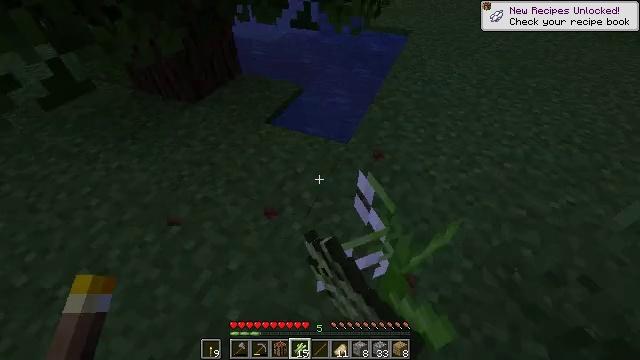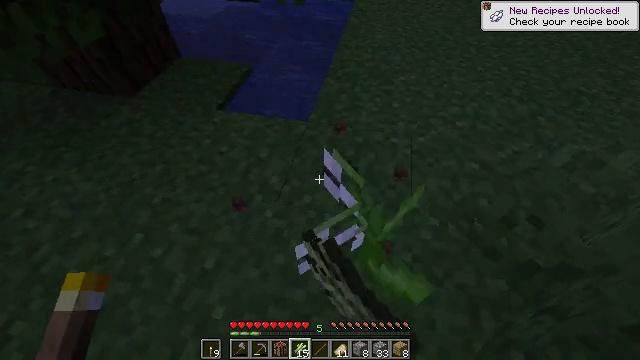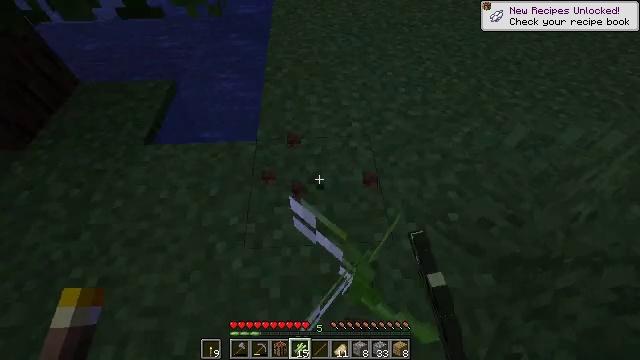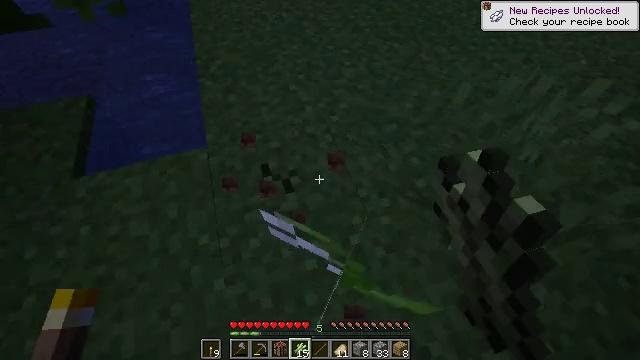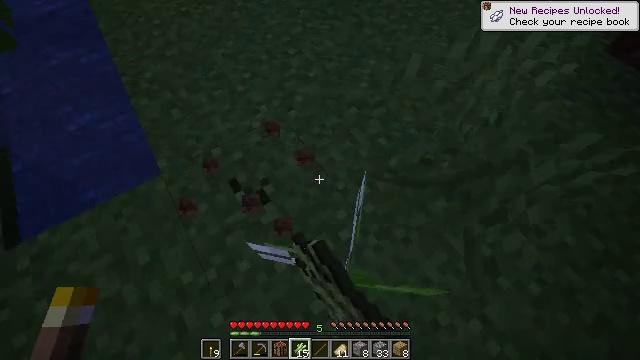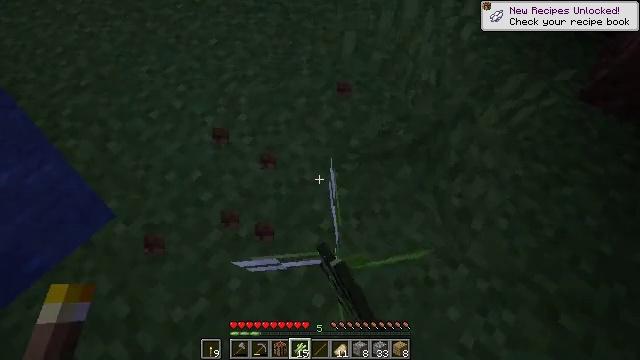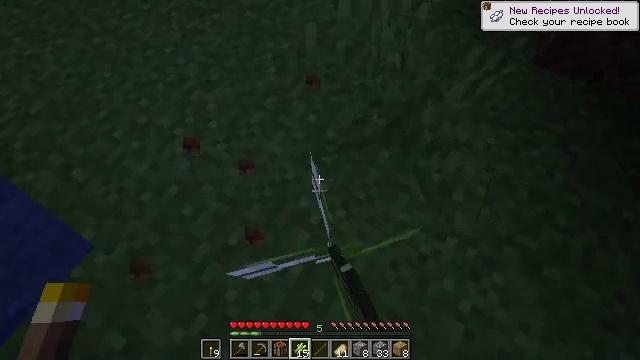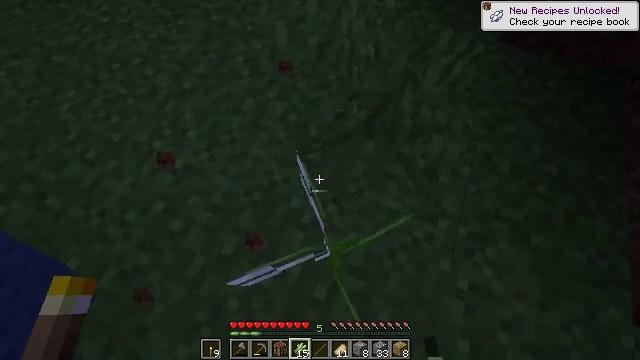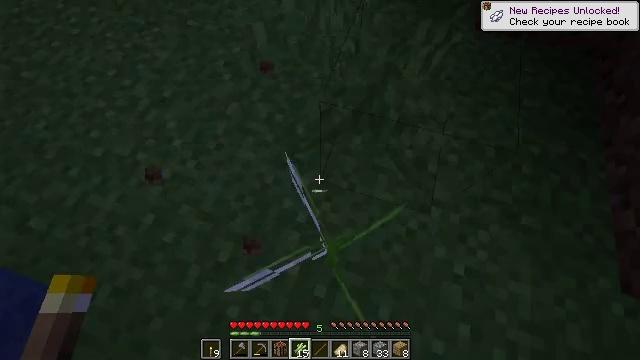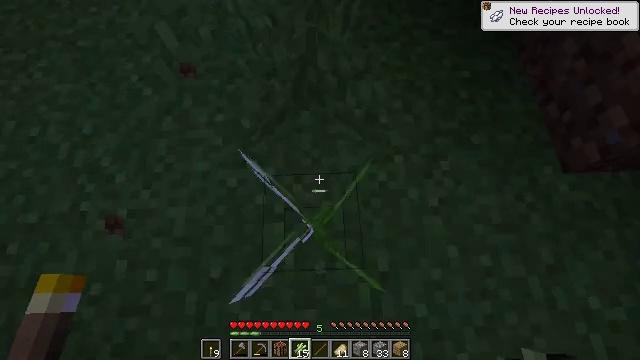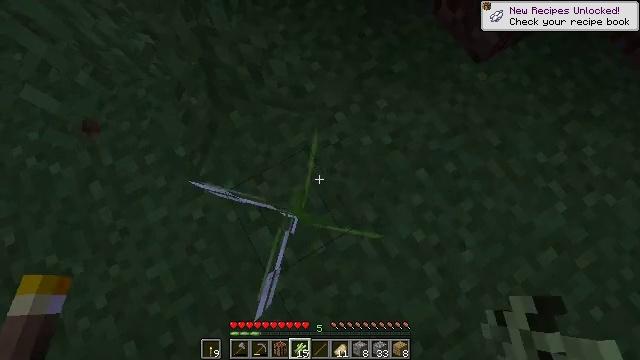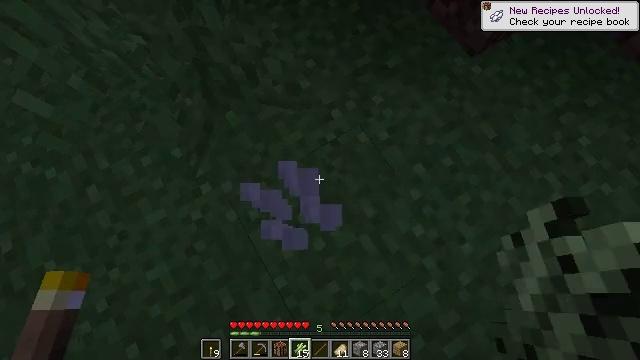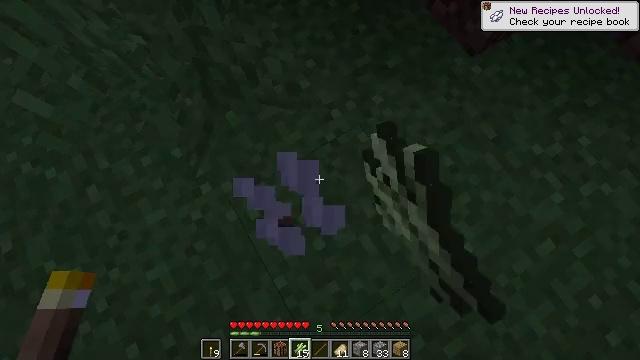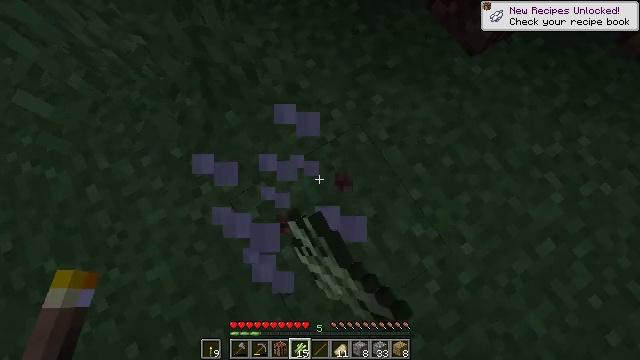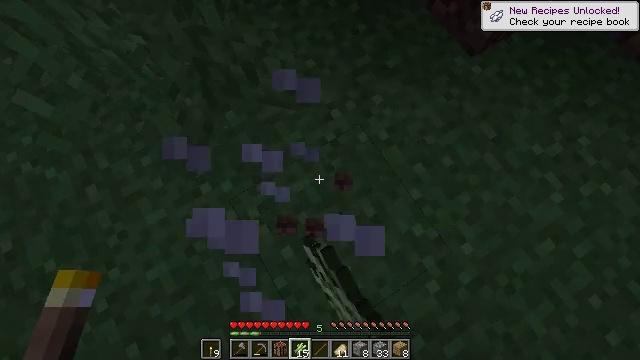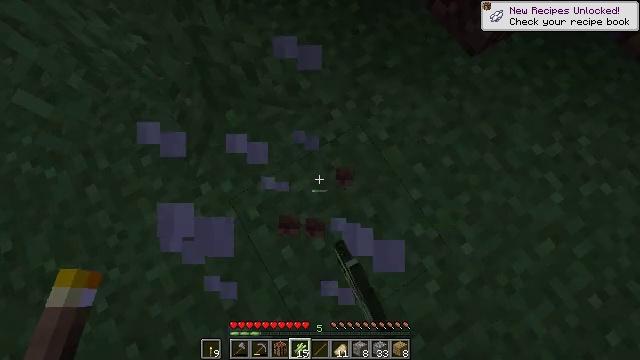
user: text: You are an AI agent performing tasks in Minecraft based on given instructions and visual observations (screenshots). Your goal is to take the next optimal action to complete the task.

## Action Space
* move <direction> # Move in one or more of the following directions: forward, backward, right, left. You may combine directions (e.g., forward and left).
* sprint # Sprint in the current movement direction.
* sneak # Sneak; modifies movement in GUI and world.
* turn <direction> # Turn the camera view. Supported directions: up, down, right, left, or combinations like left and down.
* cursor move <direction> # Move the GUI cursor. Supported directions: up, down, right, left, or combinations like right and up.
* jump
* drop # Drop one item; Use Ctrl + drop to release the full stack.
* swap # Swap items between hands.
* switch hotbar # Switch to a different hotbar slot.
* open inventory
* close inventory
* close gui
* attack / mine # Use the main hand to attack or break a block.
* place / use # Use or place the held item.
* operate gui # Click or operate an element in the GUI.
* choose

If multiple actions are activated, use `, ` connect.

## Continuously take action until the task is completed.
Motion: motion action
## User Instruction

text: Collect the lily of the valley from the ground.
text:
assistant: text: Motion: move forward, turn right and down, attack / mine
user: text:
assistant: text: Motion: move forward, turn right and down, attack / mine
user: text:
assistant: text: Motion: turn right and down, attack / mine
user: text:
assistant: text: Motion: turn right and down, attack / mine
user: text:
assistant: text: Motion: turn right and down, attack / mine
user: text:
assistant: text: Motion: turn right and down
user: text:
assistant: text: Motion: turn right
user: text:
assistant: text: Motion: turn right
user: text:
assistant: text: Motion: turn right and down
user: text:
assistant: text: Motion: turn right and down
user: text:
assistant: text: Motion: turn right, attack / mine
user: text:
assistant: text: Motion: attack / mine
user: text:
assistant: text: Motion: attack / mine
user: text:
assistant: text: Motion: attack / mine
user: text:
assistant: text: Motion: no_op
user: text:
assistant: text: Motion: no_op
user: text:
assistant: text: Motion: no_op
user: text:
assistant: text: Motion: no_op
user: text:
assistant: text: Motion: turn right and up
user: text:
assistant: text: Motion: turn right and up
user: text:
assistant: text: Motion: turn right and up
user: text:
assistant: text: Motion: turn right and up
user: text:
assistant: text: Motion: turn right and up
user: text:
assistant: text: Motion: turn right and up
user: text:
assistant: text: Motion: move forward, turn right and up
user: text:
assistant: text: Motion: move forward, turn right and up
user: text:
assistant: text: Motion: move forward
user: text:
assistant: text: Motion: move forward
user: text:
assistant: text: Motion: move forward
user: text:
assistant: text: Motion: move forward